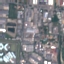
Land use / land cover: Industrial